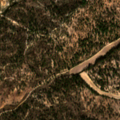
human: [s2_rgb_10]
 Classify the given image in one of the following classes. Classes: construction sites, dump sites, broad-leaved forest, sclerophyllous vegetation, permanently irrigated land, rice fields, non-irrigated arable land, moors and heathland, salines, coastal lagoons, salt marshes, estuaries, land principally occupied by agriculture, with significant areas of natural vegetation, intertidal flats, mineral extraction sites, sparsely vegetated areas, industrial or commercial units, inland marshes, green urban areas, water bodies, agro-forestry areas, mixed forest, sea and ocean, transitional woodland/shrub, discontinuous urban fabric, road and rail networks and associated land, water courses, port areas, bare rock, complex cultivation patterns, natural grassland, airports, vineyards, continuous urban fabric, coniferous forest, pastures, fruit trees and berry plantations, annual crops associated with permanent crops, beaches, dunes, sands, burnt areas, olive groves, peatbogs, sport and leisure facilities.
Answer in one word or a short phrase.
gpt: agro-forestry areas, mixed forest, transitional woodland/shrub